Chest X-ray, PA view. Patient: 30 years old, sex M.
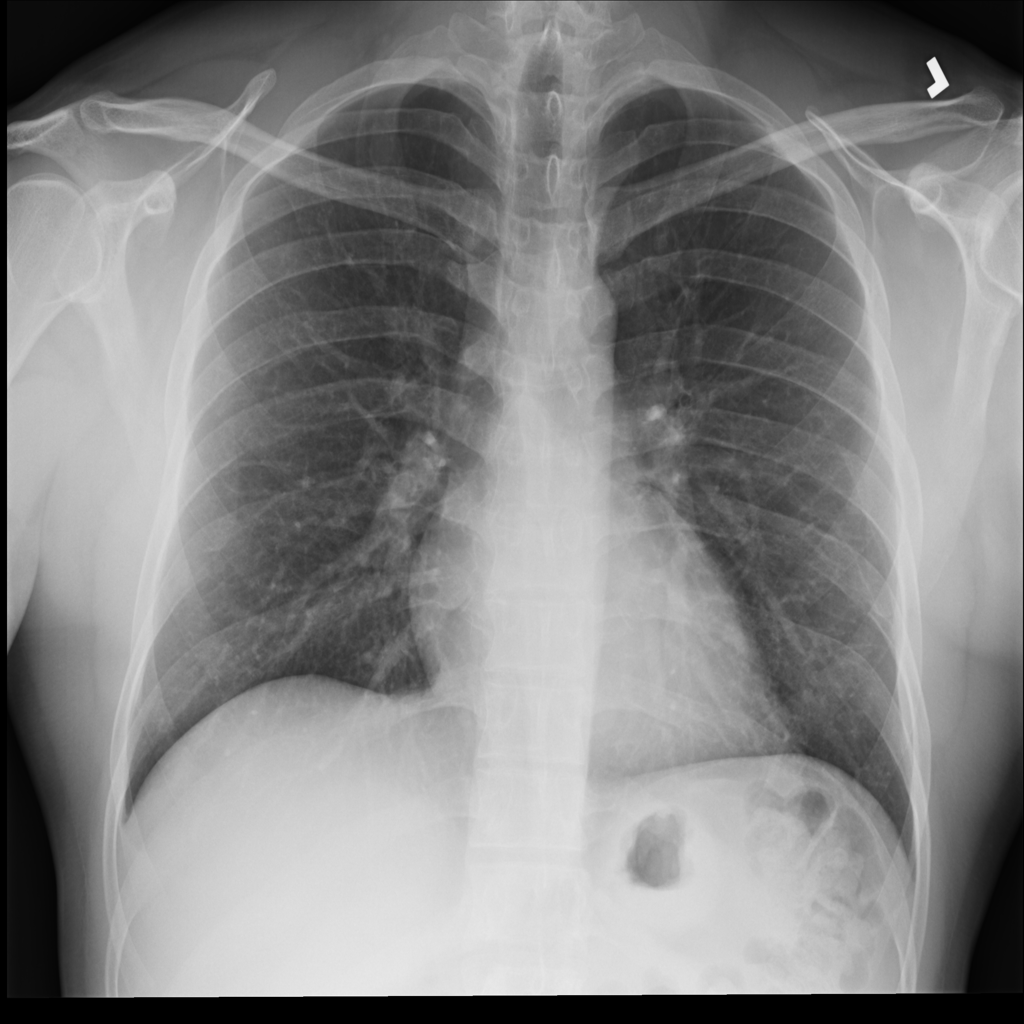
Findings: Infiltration